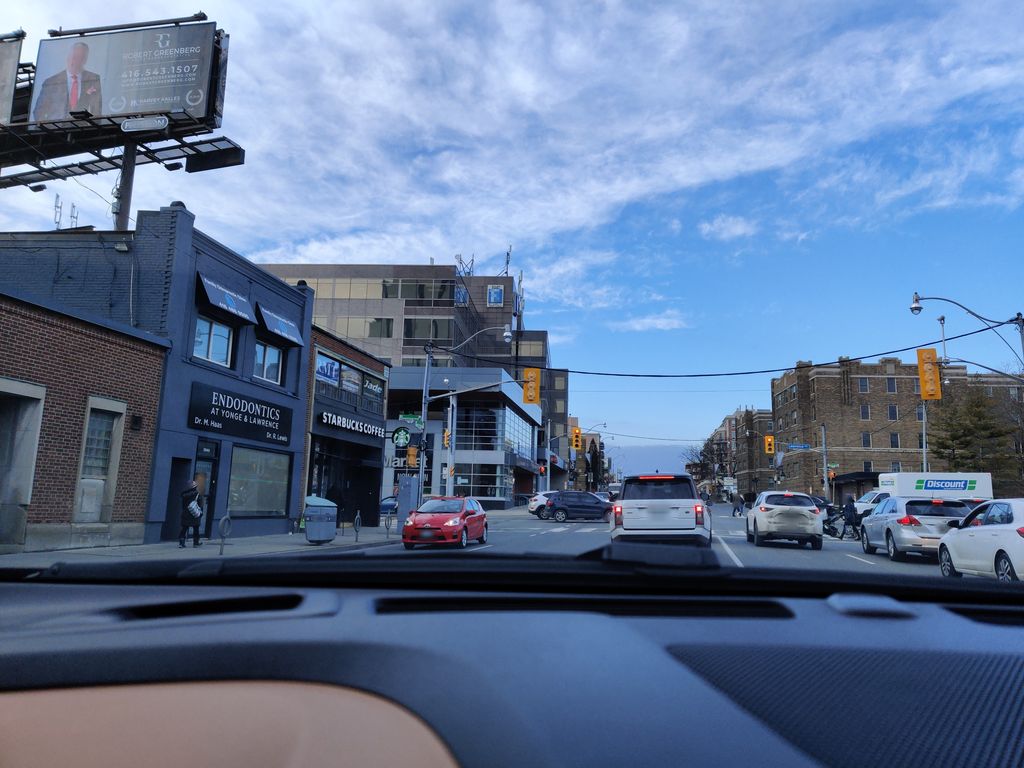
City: toronto